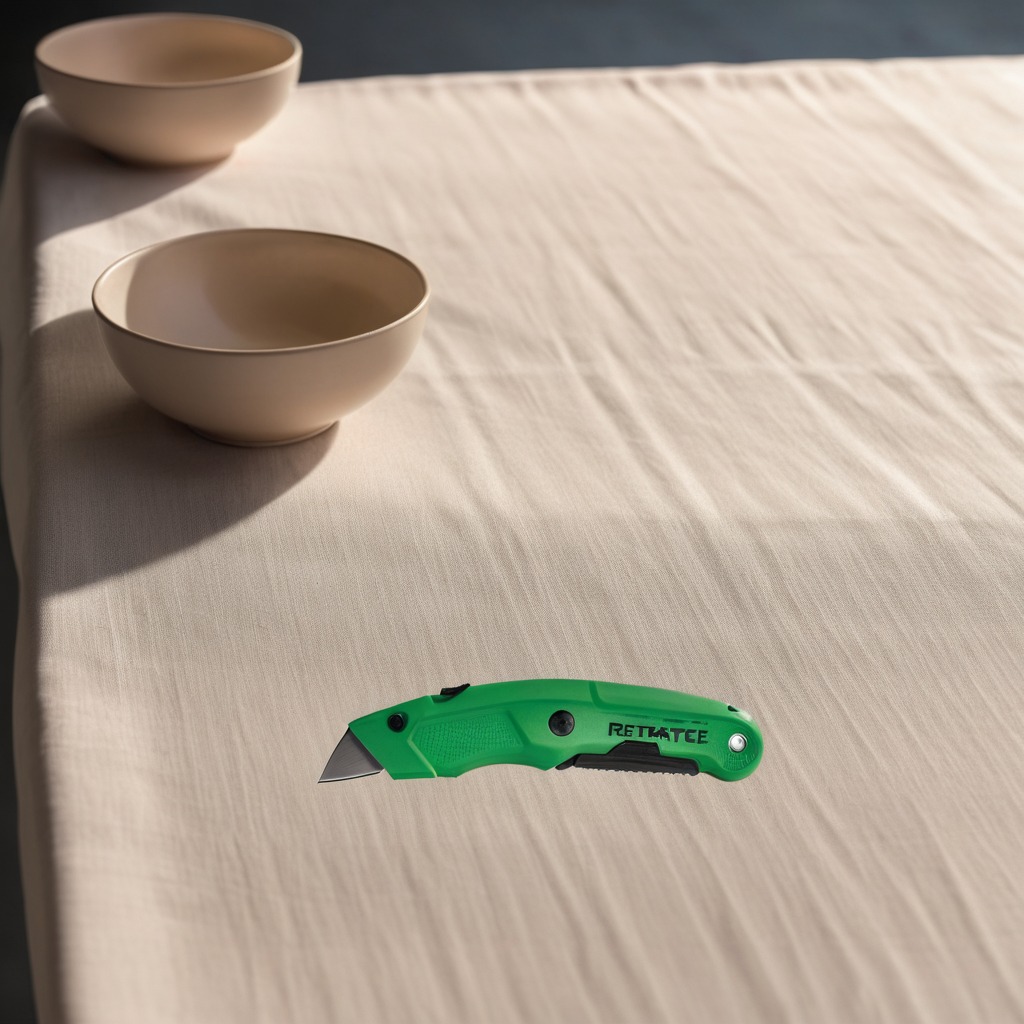
A utility knife lies on the wooden table in an outdoor workshop during daytime bright natural light soft shadows worn but beneath the cloth.